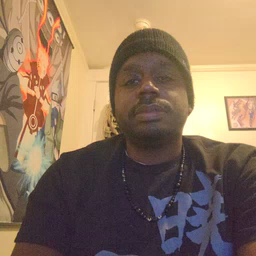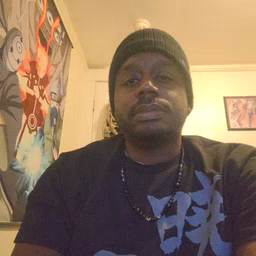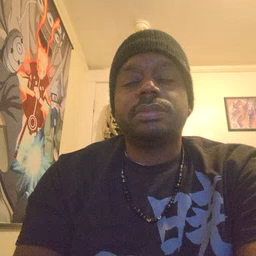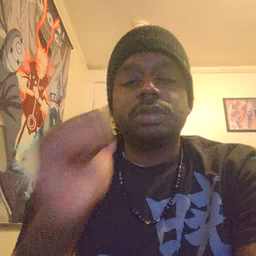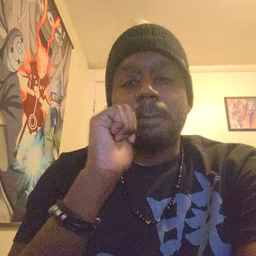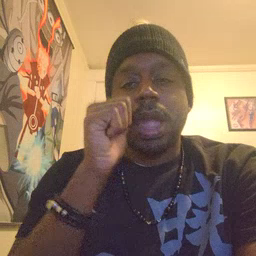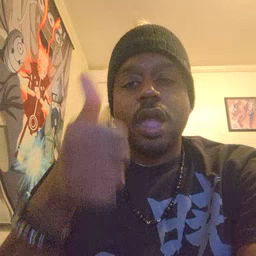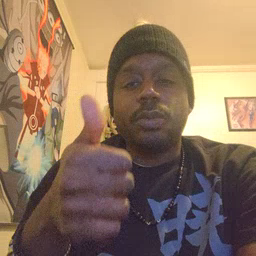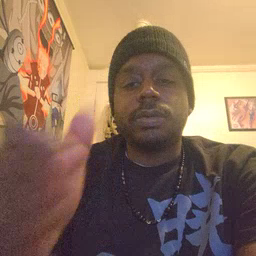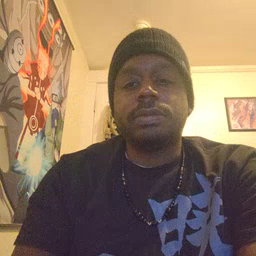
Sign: tomorrow